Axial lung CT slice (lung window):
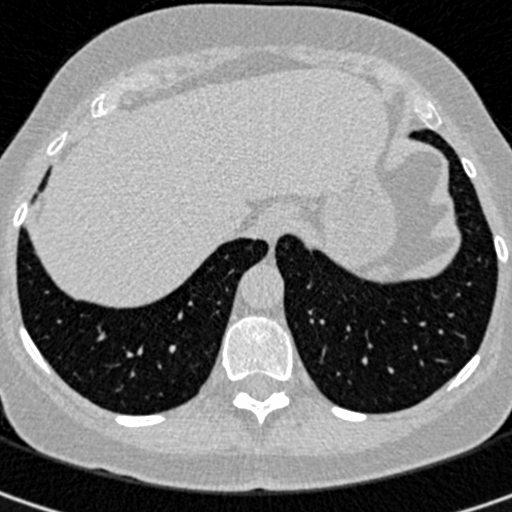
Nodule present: no